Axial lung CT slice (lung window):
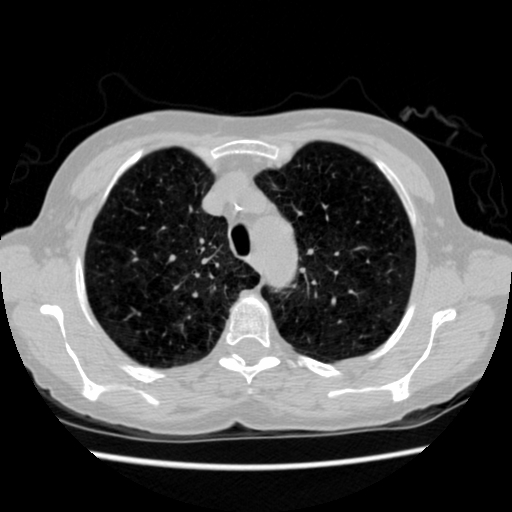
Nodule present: no